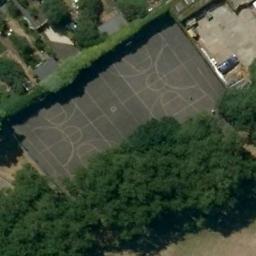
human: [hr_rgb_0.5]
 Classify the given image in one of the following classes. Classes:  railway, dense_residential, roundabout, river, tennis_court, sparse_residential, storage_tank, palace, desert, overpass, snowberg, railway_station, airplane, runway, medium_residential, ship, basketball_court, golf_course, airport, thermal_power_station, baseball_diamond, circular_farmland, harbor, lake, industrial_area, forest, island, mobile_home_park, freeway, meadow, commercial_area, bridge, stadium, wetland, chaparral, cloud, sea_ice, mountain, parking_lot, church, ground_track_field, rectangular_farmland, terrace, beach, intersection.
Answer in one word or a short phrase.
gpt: basketball_court